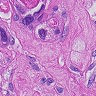
Metastatic tissue present: yes